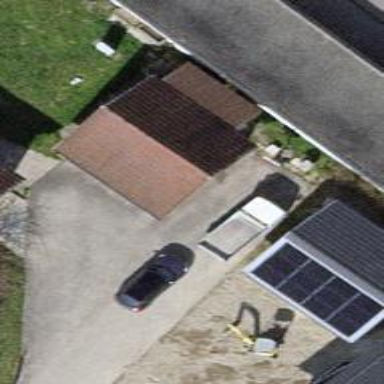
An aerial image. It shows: Garage.